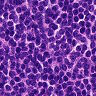
Metastatic tissue present: no